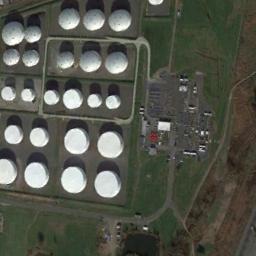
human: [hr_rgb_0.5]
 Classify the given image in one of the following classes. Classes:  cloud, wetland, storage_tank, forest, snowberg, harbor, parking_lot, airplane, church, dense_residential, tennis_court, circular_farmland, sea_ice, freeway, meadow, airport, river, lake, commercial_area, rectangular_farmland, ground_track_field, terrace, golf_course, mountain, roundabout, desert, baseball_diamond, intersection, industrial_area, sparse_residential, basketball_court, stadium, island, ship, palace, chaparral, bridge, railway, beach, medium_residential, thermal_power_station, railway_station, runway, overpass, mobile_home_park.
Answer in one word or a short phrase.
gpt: storage_tank